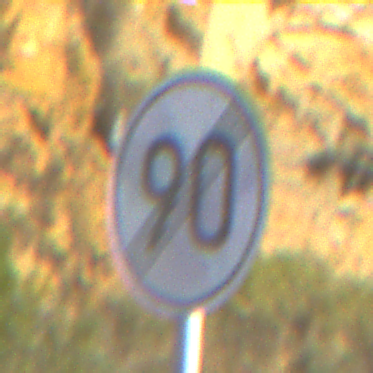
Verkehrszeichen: EndeGeschwindigkeit90
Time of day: MorningAfternoon
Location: Outdoor (RoadRail)
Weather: PartlyCloudy
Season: NotSpecified
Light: Natural